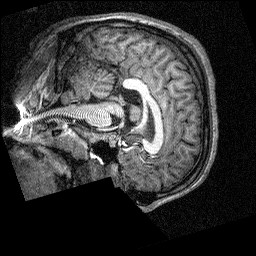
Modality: T1w
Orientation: sagittal